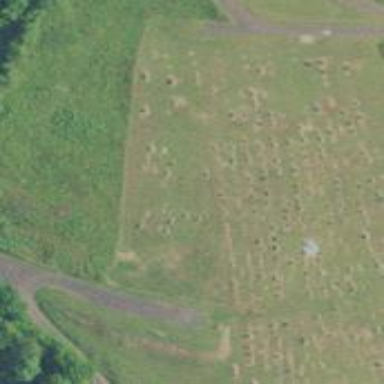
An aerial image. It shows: Cemetery.